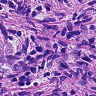
Metastatic tissue present: yes